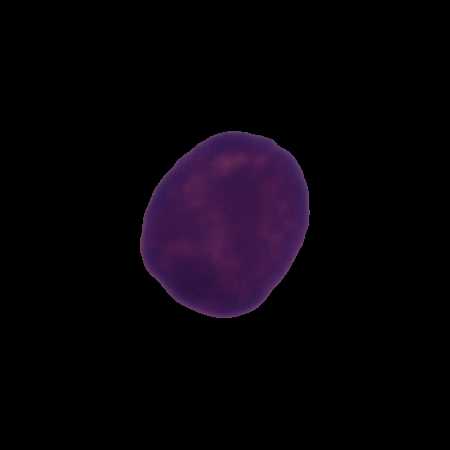
Label: healthy